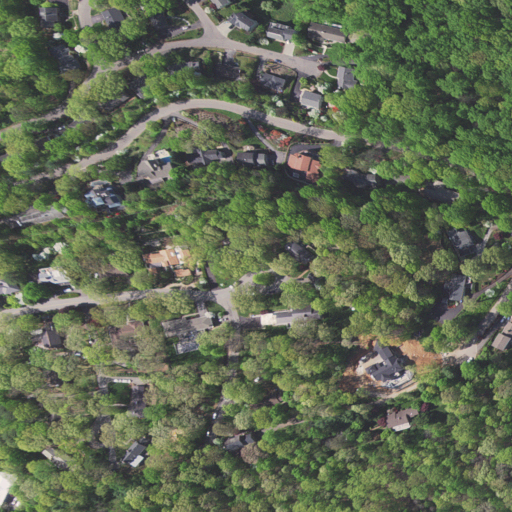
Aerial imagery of mountain in Virginia named Stone Mountain containing open development, low intensity development, deciduous forest, mixed forest, medium intensity development, and high intensity development